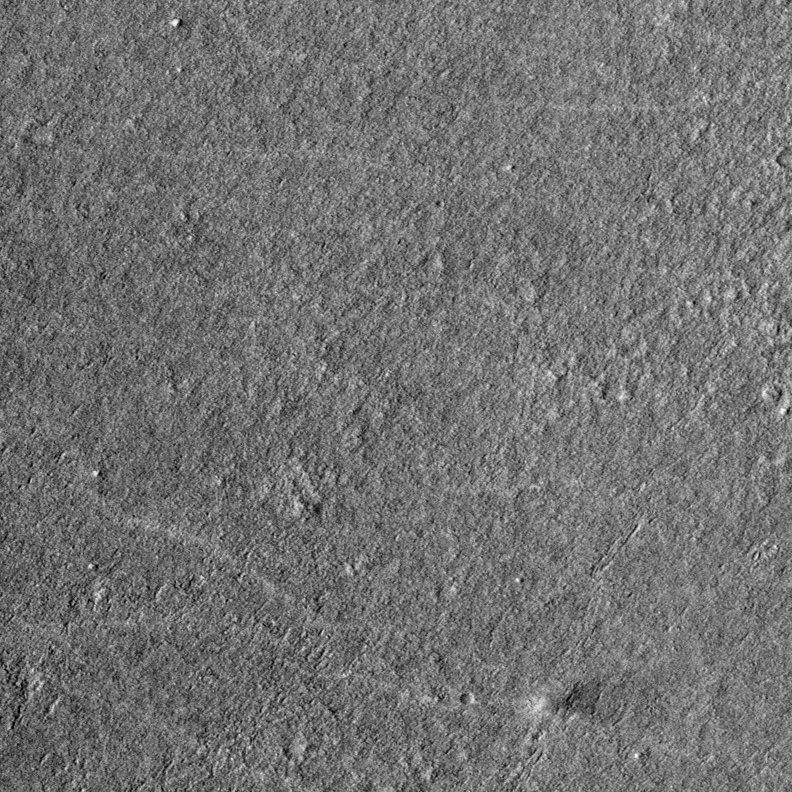
Label: dustdevil